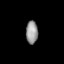
Tissue: lung
Cell type: Epithelial cells
Senescence score: 0.243
Nuclear area (px): 262
Mean DAPI intensity: 152.561